Question: I want to make a sparkling animation in flutter

How to make this in flutter??
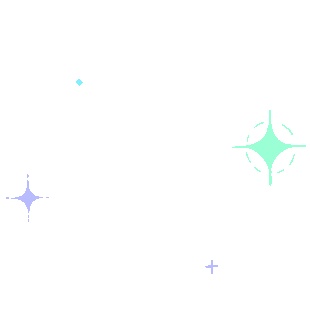
Answer: I would suggest a custom paint approche. My awswer is highly customisable. I only change the innerOuterRadiusRatio and the velocity. You can change the color or Opacity, the number of edges of the star, the rotation(angleOffsetToCenterStar),and the beamLength.
'''
import 'package:flutter/material.dart';
import 'dart:math' as math;
class Sparkling extends StatefulWidget {
const Sparkling({Key? key}) : super(key: key);
@override
_SparklingState createState() => _SparklingState();
}
class _SparklingState extends State<Sparkling>
with SingleTickerProviderStateMixin {
late AnimationController animationController;
late Animation animation;
late List<MyStar> myStars;
@override
void initState() {
super.initState();
myStars = <MyStar>[];
animationController = AnimationController(
vsync: this,
duration: const Duration(
milliseconds: 250,
));
animationController.addStatusListener((status) {
if (status == AnimationStatus.completed) {
animationController.reverse();
} else if (status == AnimationStatus.dismissed) {
for (final star in myStars) {
star.isEnable = math.Random().nextBool();
}
animationController.forward();
}
});
animation = Tween<double>(begin: 0, end: 8).animate(CurvedAnimation(
parent: animationController, curve: Curves.easeInOutSine));
animation.addListener(() {
setState(() {});
});
animationController.forward();
}
void postFrameCallback(_) {
if (!mounted) {
return;
}
final size = MediaQuery.of(context).size;
if (myStars.isEmpty) {
myStars = List.generate(60, (index) {
double velocityX = 2 * (math.Random().nextDouble());//max velocity 2
double velocityY = 2 * (math.Random().nextDouble());
velocityX = math.Random().nextBool() ? velocityX : -velocityX;
velocityY = math.Random().nextBool() ? velocityY : -velocityY;
return MyStar(
isEnable: math.Random().nextBool(),
innerCirclePoints: 4,
beamLength: math.Random().nextDouble() * (8 - 2) + 2,
innerOuterRadiusRatio: 0.0,
angleOffsetToCenterStar: 0,
center: Offset(size.width * (math.Random().nextDouble()),
size.height * (math.Random().nextDouble())),
velocity: Offset(velocityX, velocityY),
color: Colors.white);
});
} else {
for (final star in myStars) {
star.center = star.center + star.velocity;
if (star.isEnable) {
star.innerOuterRadiusRatio = animation.value;
if (star.center.dx >= size.width) {
if (star.velocity.dy > 0) {
star.velocity = const Offset(-1, 1);
} else {
star.velocity = const Offset(-1, -1);
}
star.center = Offset(size.width, star.center.dy);
} else if (star.center.dx <= 0) {
if (star.velocity.dy > 0) {
star.velocity = const Offset(1, 1);
} else {
star.velocity = const Offset(1, -1);
}
star.center = Offset(0, star.center.dy);
} else if (star.center.dy >= size.height) {
if (star.velocity.dx > 0) {
star.velocity = const Offset(1, -1);
} else {
star.velocity = const Offset(-1, -1);
}
star.center = Offset(star.center.dx, size.height);
} else if (star.center.dy <= 0) {
if (star.velocity.dx > 0) {
star.velocity = const Offset(1, 1);
} else {
star.velocity = const Offset(-1, 1);
}
star.center = Offset(star.center.dx, 0);
}
}
}
}
}
@override
Widget build(BuildContext context) {
WidgetsBinding.instance!.addPostFrameCallback(postFrameCallback);
return CustomPaint(
size: MediaQuery.of(context).size,
painter: StarPainter(
myStars: myStars,
));
}
}
'''
The CustomPainter
'''
class StarPainter extends CustomPainter {
List<MyStar> myStars;
StarPainter({required this.myStars});
List<Map> calcStarPoints(
{required double centerX,
required double centerY,
required int innerCirclePoints,
required double innerRadius,
required double outerRadius,
required double angleOffsetToCenterStar}) {
final angle = ((math.pi) / innerCirclePoints);
final totalPoints = innerCirclePoints * 2; // 10 in a 5-points star
List<Map> points = [];
for (int i = 0; i < totalPoints; i++) {
bool isEvenIndex = i % 2 == 0;
final r = isEvenIndex ? outerRadius : innerRadius;
var currY = centerY + math.cos(i * angle + angleOffsetToCenterStar) * r;
var currX = centerX + math.sin(i * angle + angleOffsetToCenterStar) * r;
points.add({'x': currX, 'y': currY});
}
return points;
}
@override
void paint(Canvas canvas, Size size) {
for (final myStar in myStars) {
final innerRadius = myStar.beamLength / myStar.innerCirclePoints;
final outerRadius = innerRadius * myStar.innerOuterRadiusRatio;
List<Map> points = calcStarPoints(
centerX: myStar.center.dx,
centerY: myStar.center.dy,
innerCirclePoints: myStar.innerCirclePoints,
innerRadius: innerRadius,
outerRadius: outerRadius,
angleOffsetToCenterStar: myStar.angleOffsetToCenterStar);
var star = Path()..moveTo(points[0]['x'], points[0]['y']);
for (var point in points) {
star.lineTo(point['x'], point['y']);
}
canvas.drawPath(
star,
Paint()..color = myStar.color,
);
}
}
@override
bool shouldRepaint(covariant CustomPainter oldDelegate) {
return true;
}
}
'''
And the class MyStar.
'''
class MyStar {
bool isEnable;
int innerCirclePoints; //how many edges you need?
double beamLength;
double
innerOuterRadiusRatio; // outter circle is x2 the inner // set star sharpness/chubbiness
double angleOffsetToCenterStar;
Offset center;
Offset velocity;
Color color;
MyStar(
{required this.isEnable,
required this.innerCirclePoints,
required this.beamLength,
required this.innerOuterRadiusRatio,
required this.angleOffsetToCenterStar,
required this.center,
required this.velocity,
required this.color});
}
'''